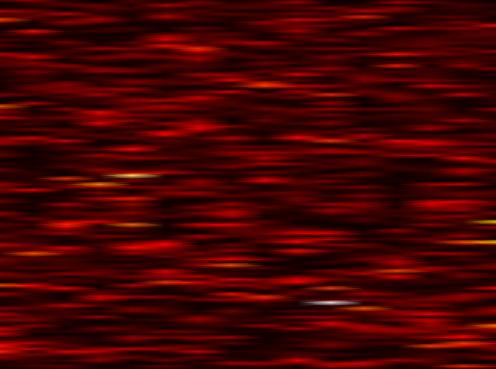
Label: UFMC